Brain MRI, t1w sequence, axial 2D slice.
Patient: age 29, sex F, weight 78 kg, height 1.78 m
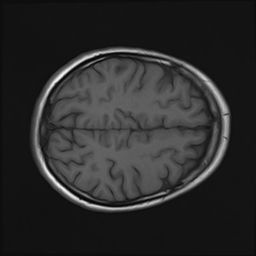